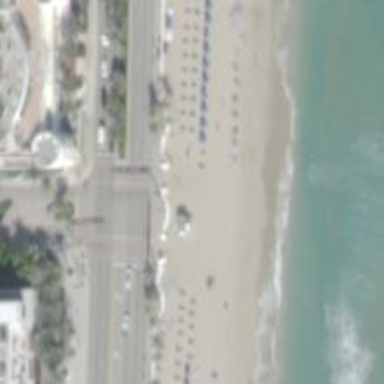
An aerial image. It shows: Lifeguard tower is present for emergency situations.